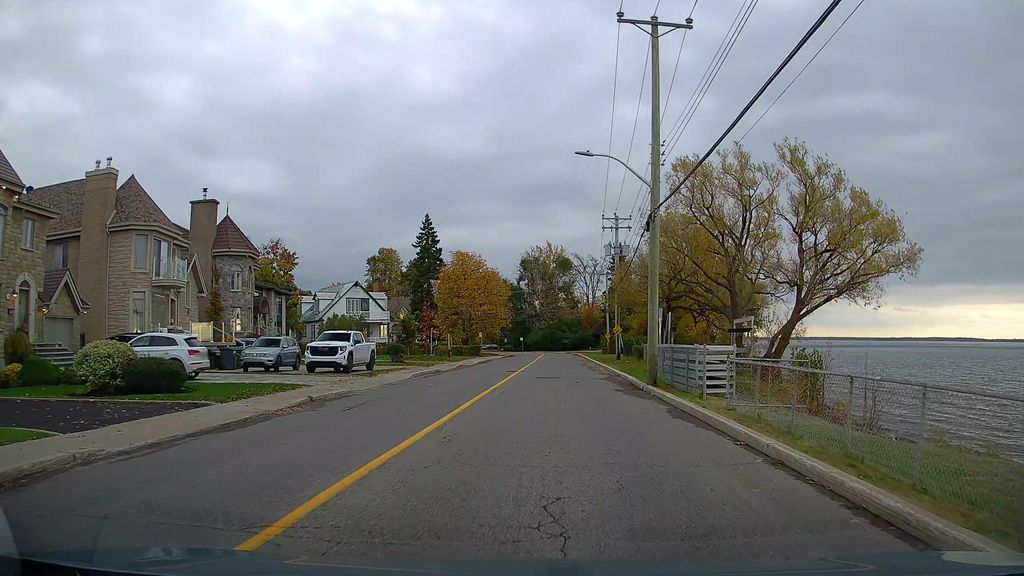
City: montreal